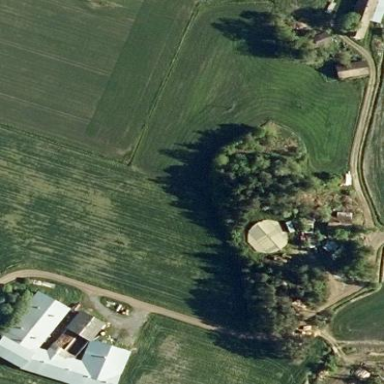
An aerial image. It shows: Farmyard area.